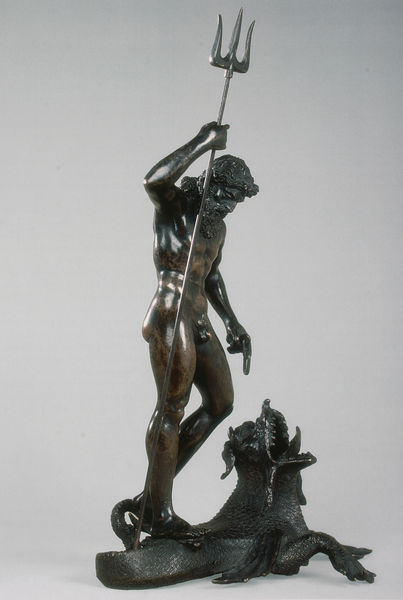
Titel: Neptun, auf einem Seeungeheuer stehend
Künstler: Severo da Ravenna
Standort: Washington
Institution: National Gallery
Schlagwörter: akt, flügel, gott, hand, haut, kampf, kopf, körper, mann, meer, nackt, wasser, brust, finger, geste, köpfe, nase, blick, tier, bart, jung, anatomie, arm, arme, augen, mensch, stehen, stein, tod, tot, blicken, hände, boden, figur, haare, locken, schuppen, skulptur, statue, beine, schwanz, füße, kuh, zeigefinger, muskeln, aufrecht, metall, pfoten, gesenkt, bronze, kontrapost, plastik, poliert, geschlecht, zeigen, foto, fotografie, photographie, penis, antike, ideal, weinen, waffe, schlange, mythologie, statuette, sieg, photo, pfote, zacken, heulen, fisch, zähne, antik, leiden, maul, zunge, findger, fabelwesen, predigt, erniedrigung, fingerzeig, kanon, macht, speer, töten, wal, gottheit, spielbein, standbein, merkur, david, grieche, kräftig, schrei, kerberus, unwesen, ungeheuer, drachen, beissen, drache, gabel, zepter, drachentöter, bronzeplastik, aktfigur, flossen, klauen, monster, hades, pluto, unterwelt, untier, proportionen, meeresungeheuer, seeungeheuer, bestie, besiegt, gnade, ungeheur, schlund, neptun, bronziert, dreizack, wassermann, besiegen, meergott, poseidon, zerberus, befehl, rachen, zähmen, triton, harpune, weisung, hl georg, zahm, goliat, zinken, meduse, donatello, bronzeskulptur, samson, gott des meeres, griechischer gott, meeresgott, neptur, römischer gott, efferdbart, forke, imosanz, kanaon, musckeln, mynthologie, neptaun, neptum, neptune, piks, rronze, standpauke, trident, weer, griche, spper, hand finger, dreizak, merhur, hl.michael